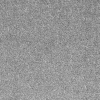
Atmospheric dust classification: dusty